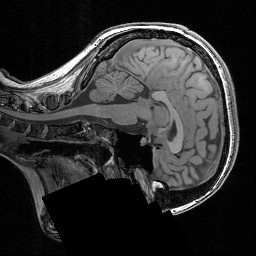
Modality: T1w
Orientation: sagittal
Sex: female
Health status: ill
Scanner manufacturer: siemens
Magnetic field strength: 3 T
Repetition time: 1.57 s
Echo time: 0.00342 s